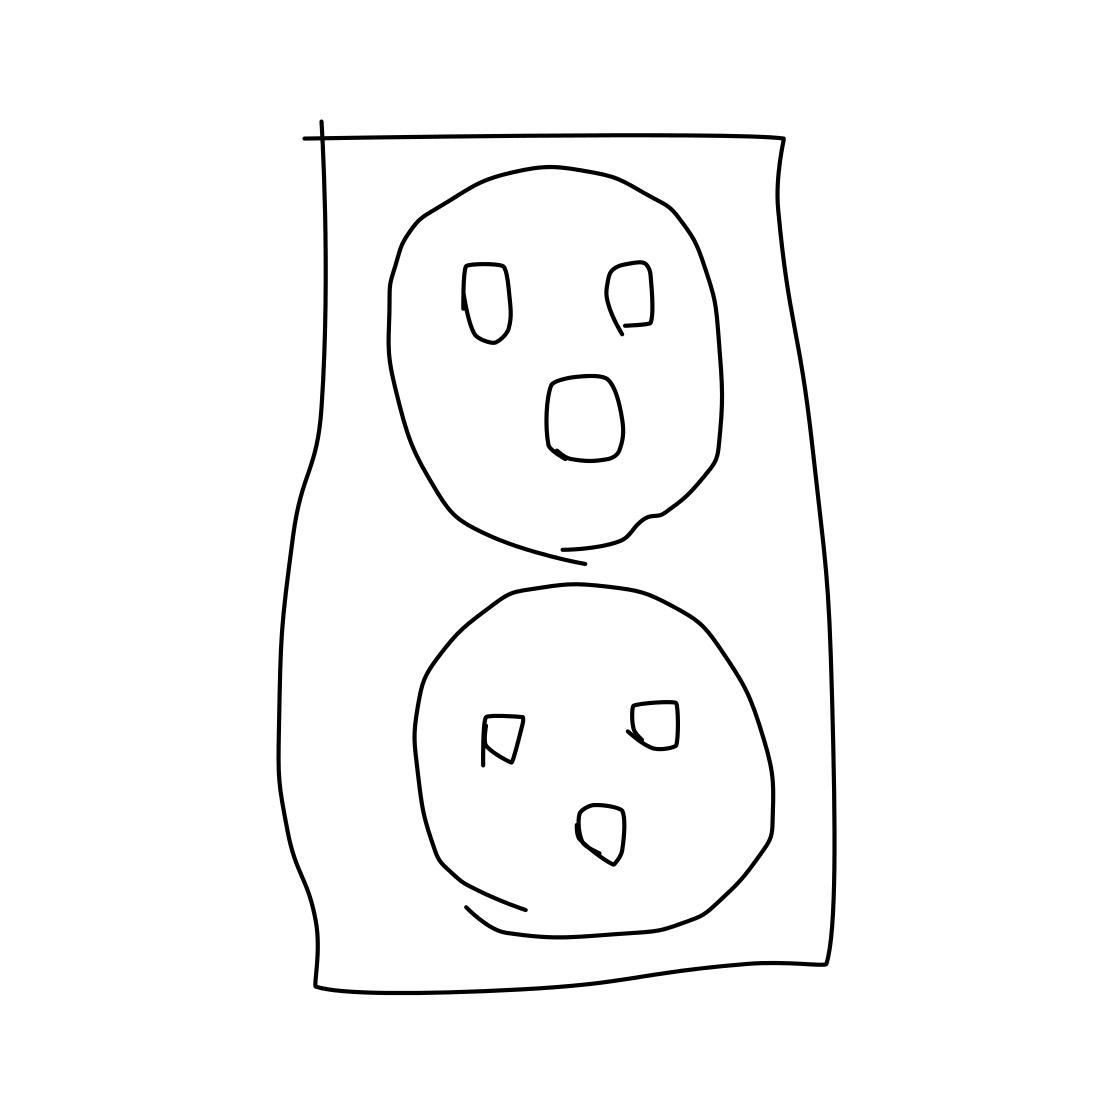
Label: power outlet